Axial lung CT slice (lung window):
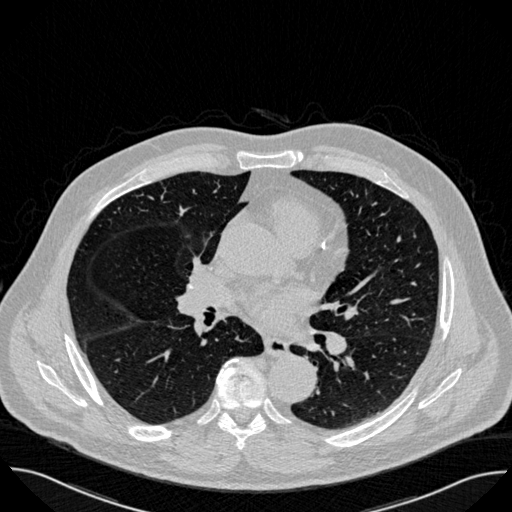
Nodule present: no